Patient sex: M
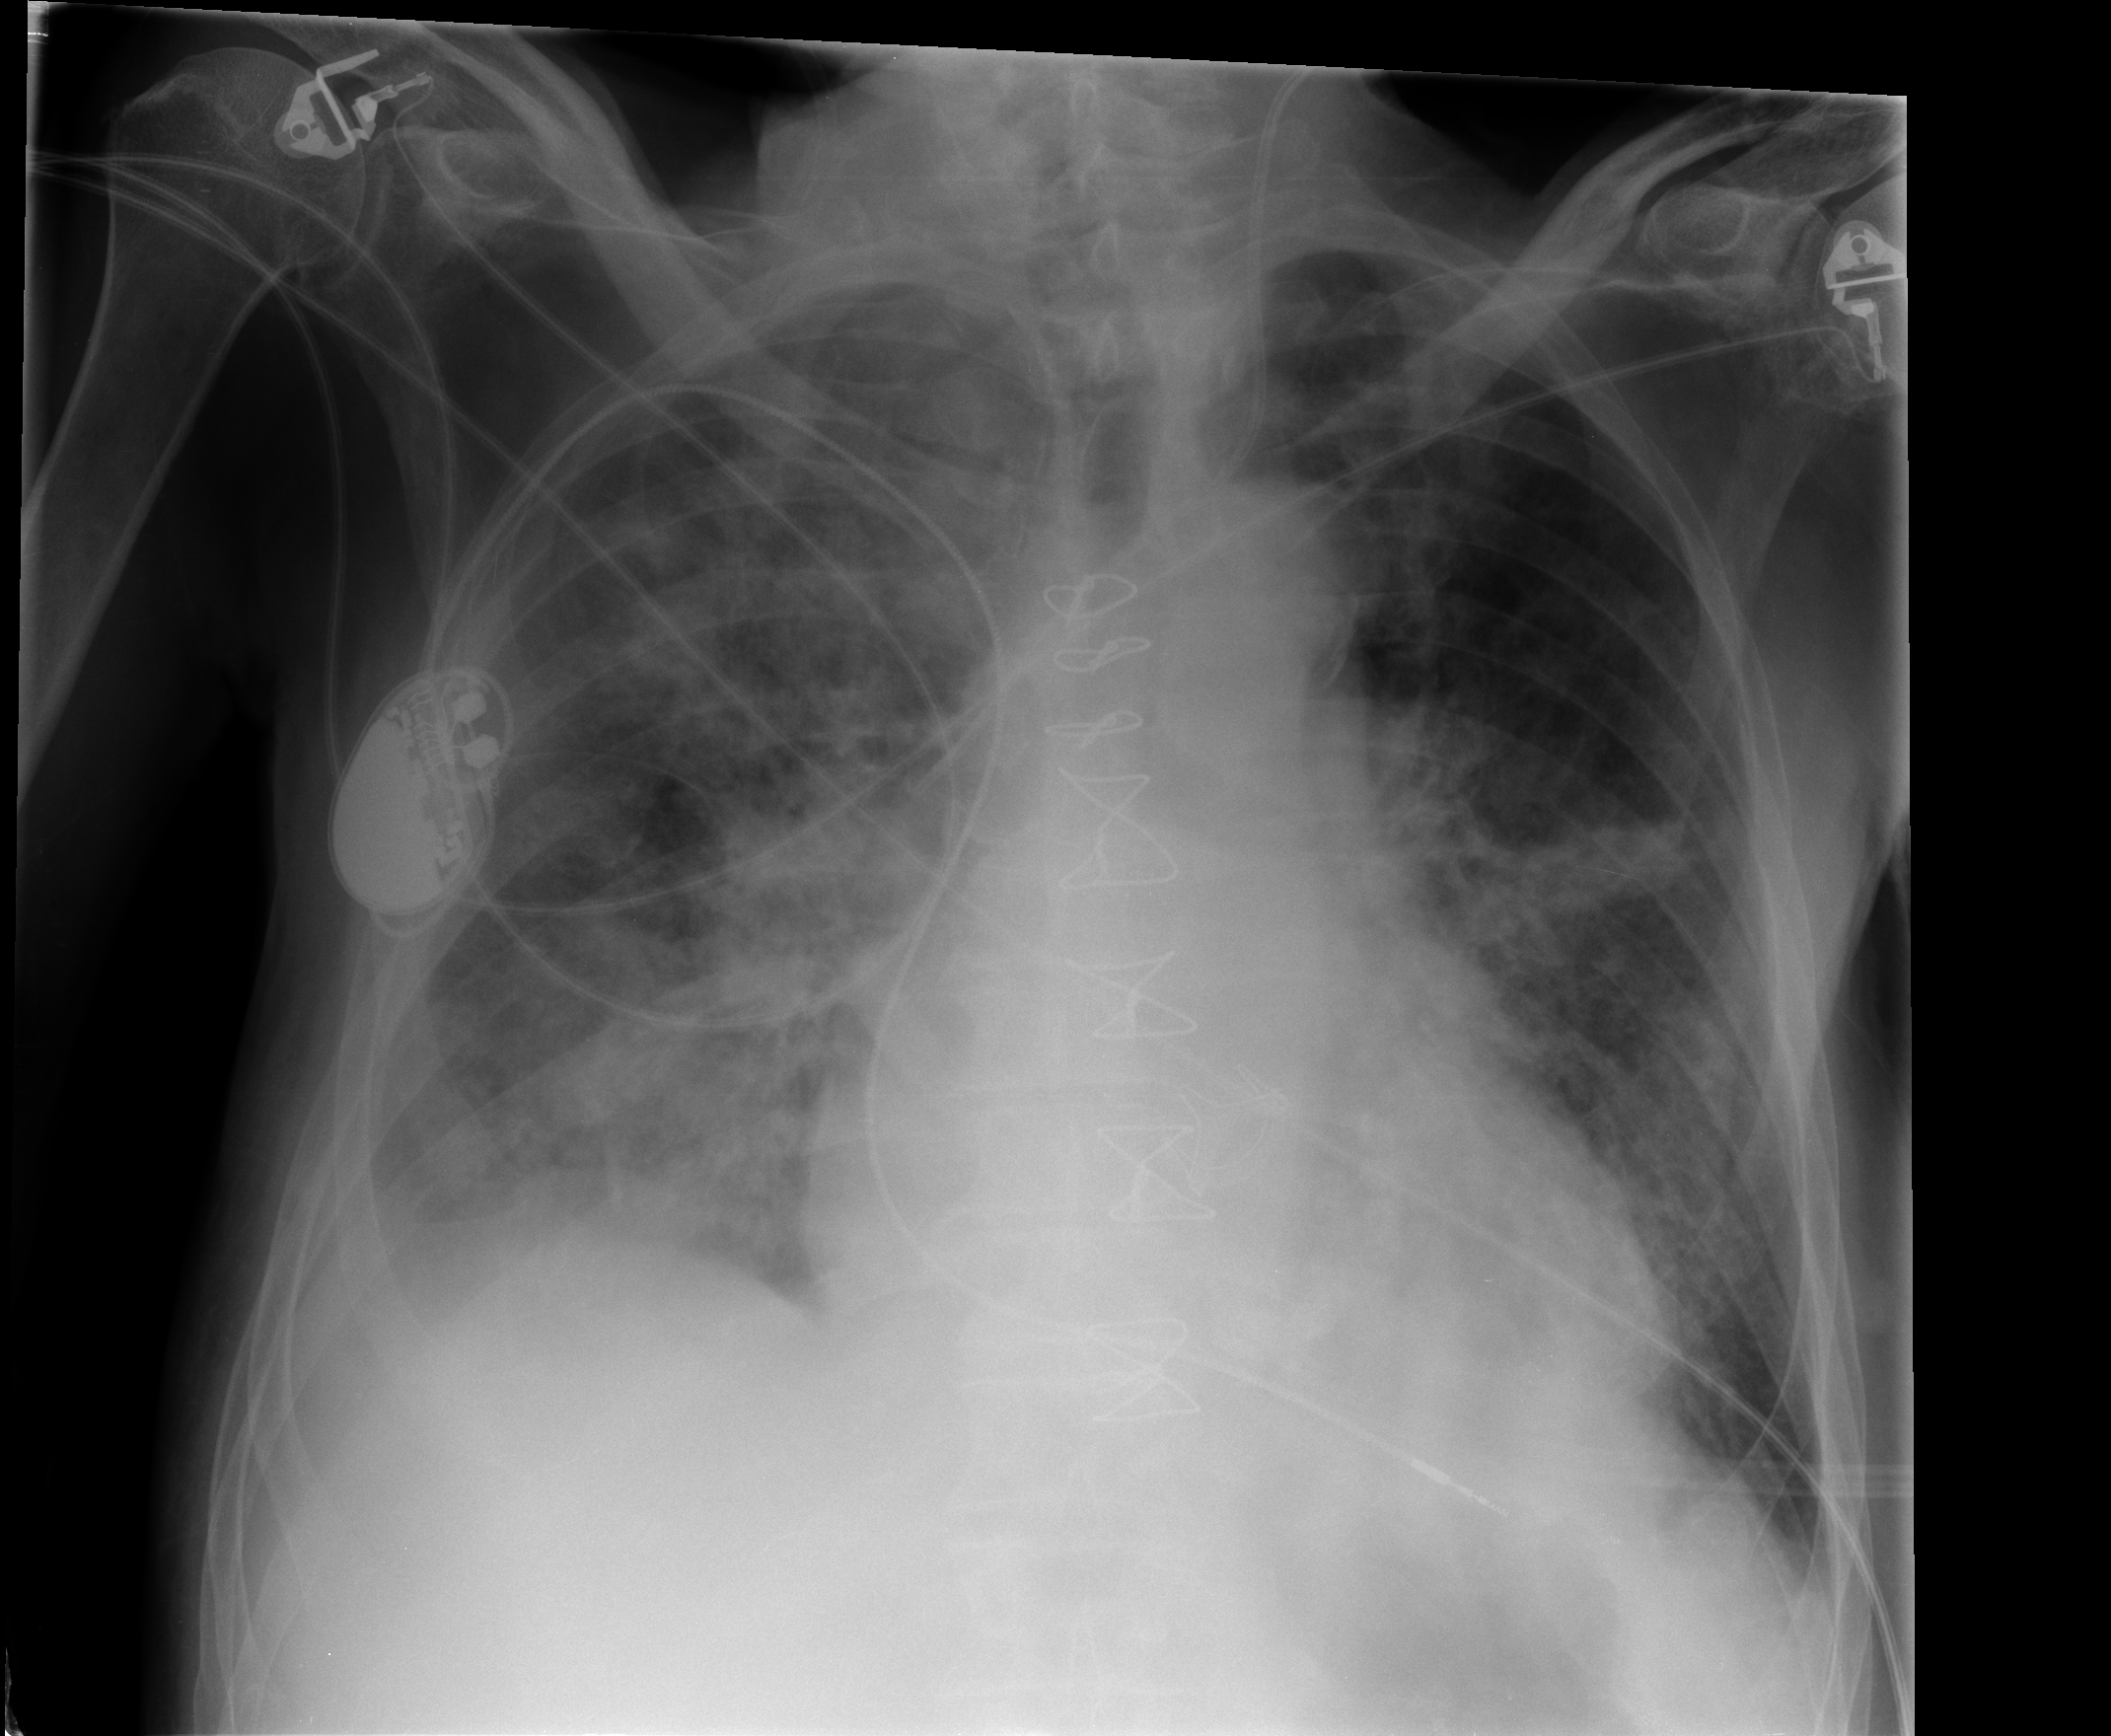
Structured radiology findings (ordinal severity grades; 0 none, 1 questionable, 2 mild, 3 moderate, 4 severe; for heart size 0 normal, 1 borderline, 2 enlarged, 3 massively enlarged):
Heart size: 1
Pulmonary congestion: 2
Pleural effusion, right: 2
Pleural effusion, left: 0
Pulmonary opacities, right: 3
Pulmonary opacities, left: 2
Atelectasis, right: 2
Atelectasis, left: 2